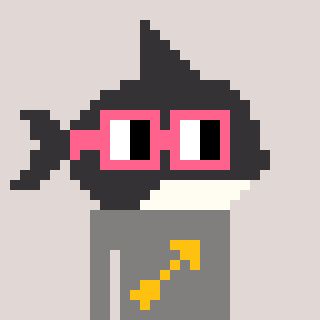
a pixel art character with square pink glasses, a orca-shaped head and a bluegrey-colored body on a warm background